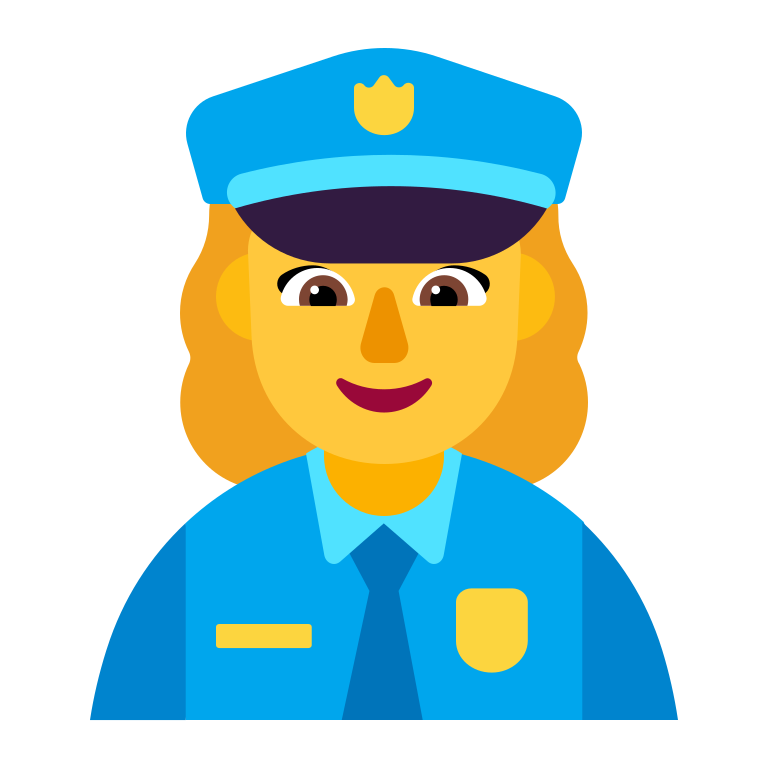
woman police officer flat default